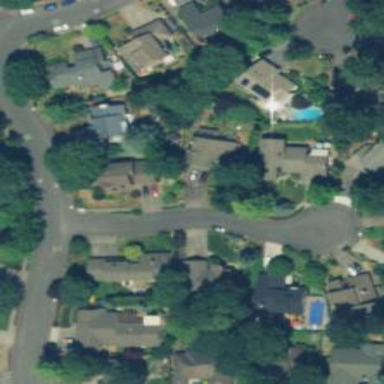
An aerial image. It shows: Residential road with sidewalk on the left side.